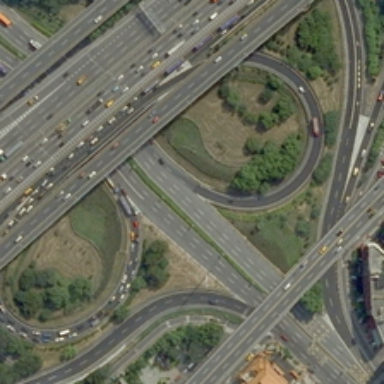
On the side of the road was a house with brown roofs .